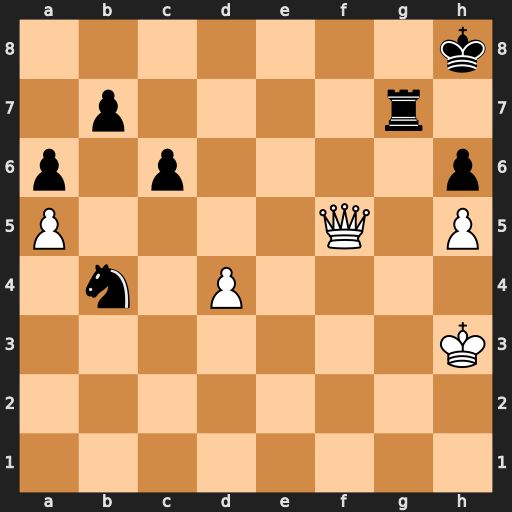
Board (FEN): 7k/1p4r1/p1p4p/P4Q1P/1n1P4/7K/8/8
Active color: w
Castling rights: -
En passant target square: -
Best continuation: Qf8+ Kh7 Qxb4